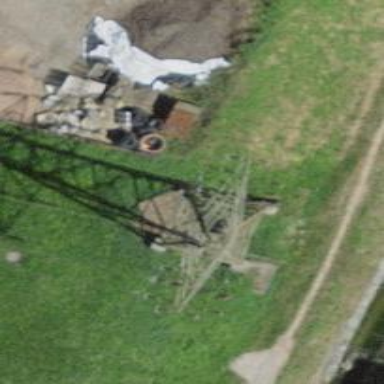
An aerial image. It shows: Power line in the image.